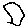
Label: hexagon